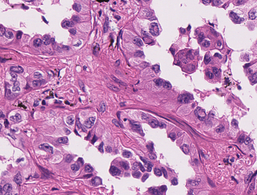
Tumor epithelial tissue: yes
Tumor-associated stroma tissue: yes
Normal tissue: no